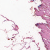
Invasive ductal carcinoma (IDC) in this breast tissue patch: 0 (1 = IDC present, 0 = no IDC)